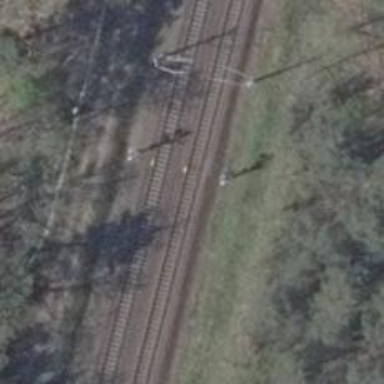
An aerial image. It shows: Railway signal.